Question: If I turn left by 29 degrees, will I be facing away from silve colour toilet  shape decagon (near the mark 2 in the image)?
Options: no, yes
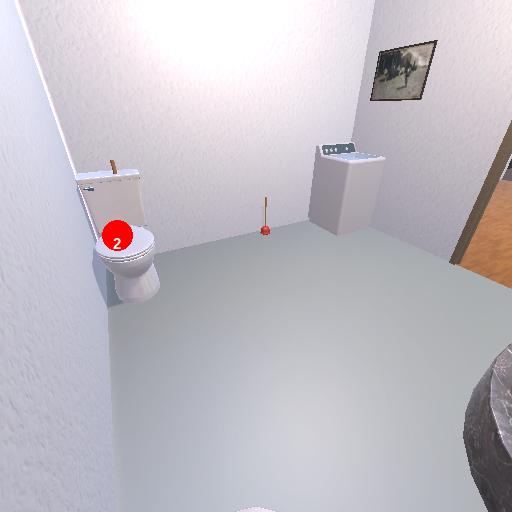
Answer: no